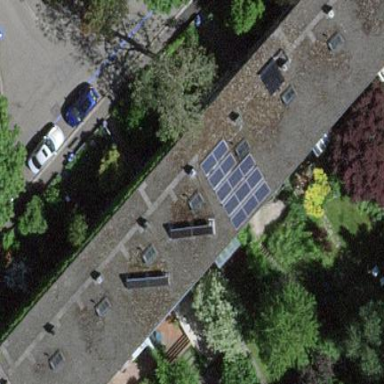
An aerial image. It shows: Terrace building.